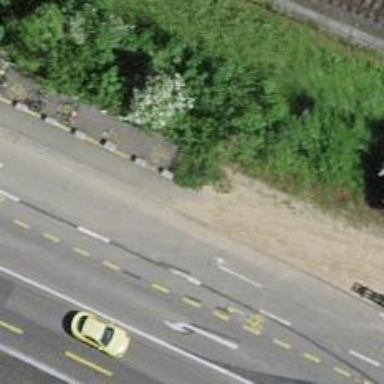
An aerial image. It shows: Bicycle parking area with wall loops for securing bikes.